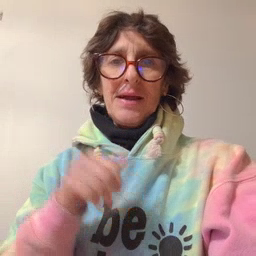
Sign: ride